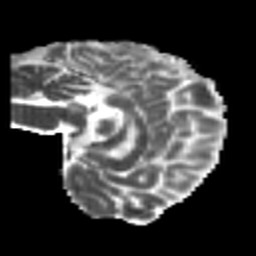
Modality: MD
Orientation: sagittal
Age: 23
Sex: female
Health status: healthy
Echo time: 0.074 s